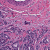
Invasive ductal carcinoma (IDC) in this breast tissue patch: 1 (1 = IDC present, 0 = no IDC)